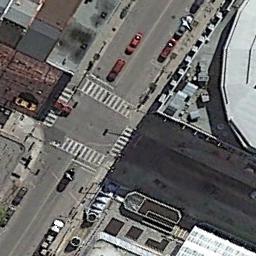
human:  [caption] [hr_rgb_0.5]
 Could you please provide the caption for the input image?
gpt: There are red cars at the intersection .

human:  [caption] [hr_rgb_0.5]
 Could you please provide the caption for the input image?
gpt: There are many buildings of different shapes and sizes beside the intersection .

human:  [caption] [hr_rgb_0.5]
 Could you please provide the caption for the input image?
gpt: There are several moving vehicles on the road at the intersection, And several buildings around the intersection .

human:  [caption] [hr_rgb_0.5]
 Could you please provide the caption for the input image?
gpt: An intersection with some crosswalks located in a commercial area .

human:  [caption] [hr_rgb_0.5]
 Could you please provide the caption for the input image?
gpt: There are some buildings around the intersection .